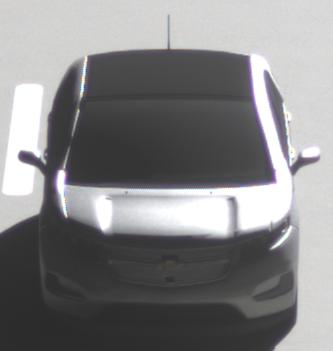
Make: Chevrolet
Model: Volt
Detailed model: Volt
Model produced from: 2011/11
Model produced until: 2014/08
Doors: 5
Color: white
Road condition: dry road
Daytime: midday
Contrast: high contrast